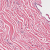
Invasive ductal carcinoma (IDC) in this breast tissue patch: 0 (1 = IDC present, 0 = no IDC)